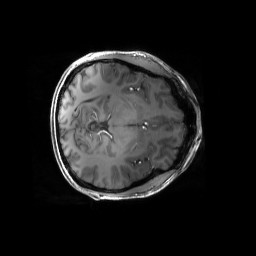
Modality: T1w
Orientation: axial
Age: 30
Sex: male
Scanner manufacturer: siemens
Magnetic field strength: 6.98 T
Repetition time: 2.37 s
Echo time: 0.00231 s